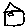
Label: house